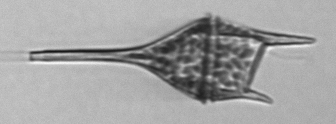
Label: Tripos_lineatus